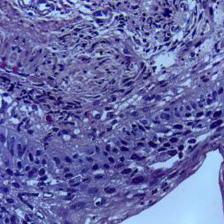
Diagnosis: OSCC